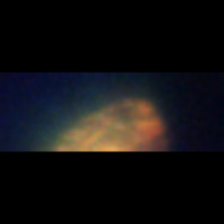
Taxon: Unknown_detritus
Group: Unknown